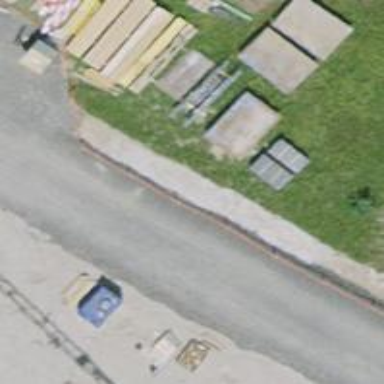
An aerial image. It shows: Charging station.